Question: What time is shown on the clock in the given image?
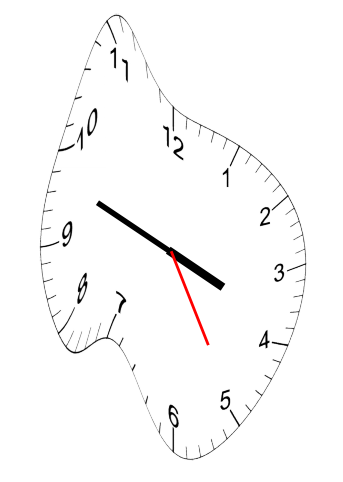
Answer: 03:48:25